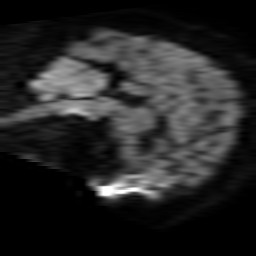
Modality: TRACE
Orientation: sagittal
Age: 54
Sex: male
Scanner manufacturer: philips
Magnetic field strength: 1.5 T
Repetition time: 4.689 s
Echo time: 0.07822 s